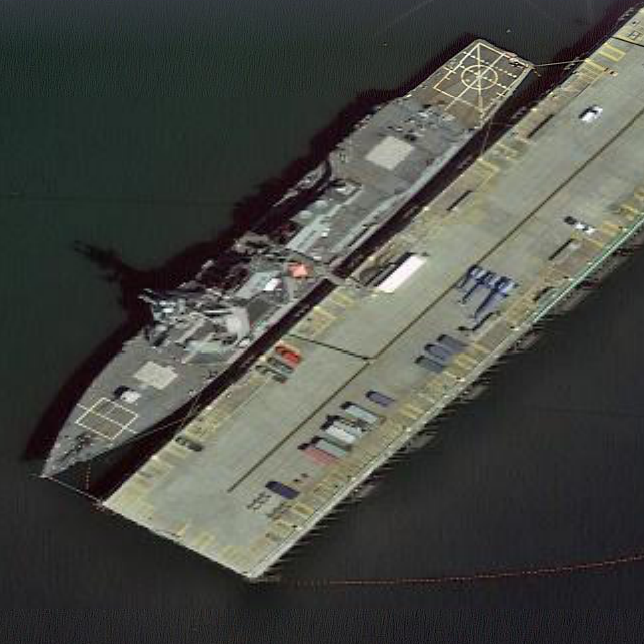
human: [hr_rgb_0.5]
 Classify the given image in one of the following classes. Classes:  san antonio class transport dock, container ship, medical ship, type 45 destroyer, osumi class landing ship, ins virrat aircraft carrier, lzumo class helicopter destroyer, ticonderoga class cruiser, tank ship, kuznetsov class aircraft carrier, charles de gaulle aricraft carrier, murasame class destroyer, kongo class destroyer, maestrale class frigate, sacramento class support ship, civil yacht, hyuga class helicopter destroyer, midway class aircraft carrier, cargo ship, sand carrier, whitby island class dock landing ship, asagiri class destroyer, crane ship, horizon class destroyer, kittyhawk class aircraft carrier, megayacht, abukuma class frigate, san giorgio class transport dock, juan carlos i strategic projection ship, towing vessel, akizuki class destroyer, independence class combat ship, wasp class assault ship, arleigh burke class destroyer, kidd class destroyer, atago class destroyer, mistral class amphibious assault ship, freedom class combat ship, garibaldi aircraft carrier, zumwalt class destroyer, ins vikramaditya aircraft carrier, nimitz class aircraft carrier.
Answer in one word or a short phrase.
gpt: Arleigh Burke class destroyer